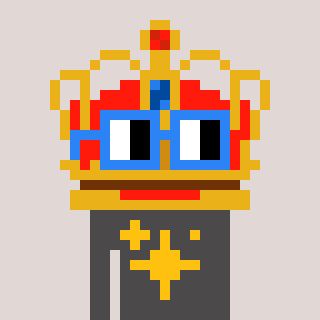
a pixel art character with square blue glasses, a crown-shaped head and a grayscale-colored body on a warm background